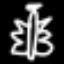
Label: angel